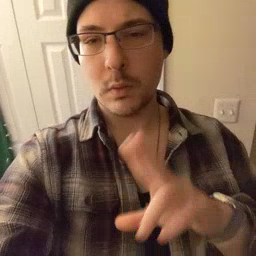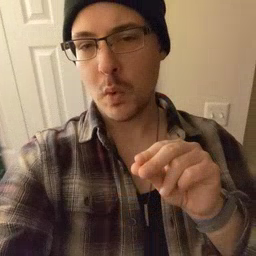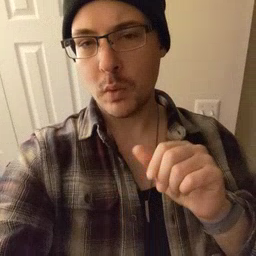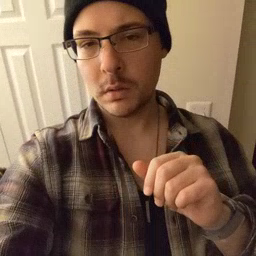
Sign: no